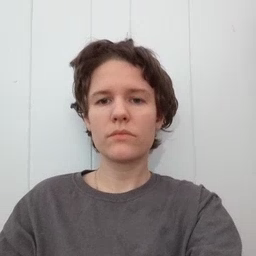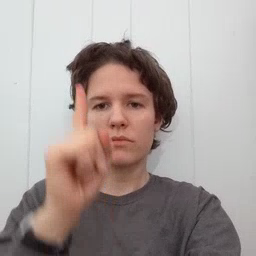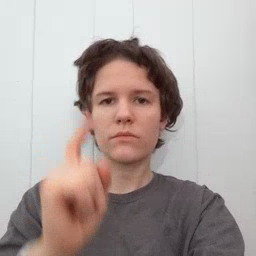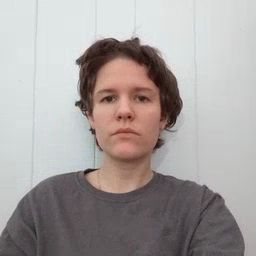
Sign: up